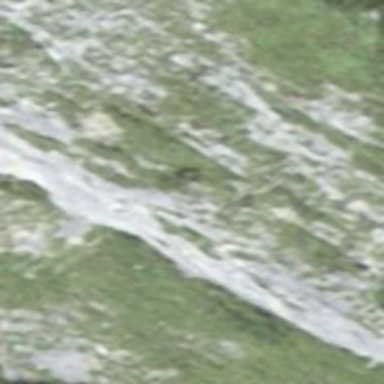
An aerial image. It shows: Cliff in nature.